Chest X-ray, PA view. Patient: 69 years old, sex M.
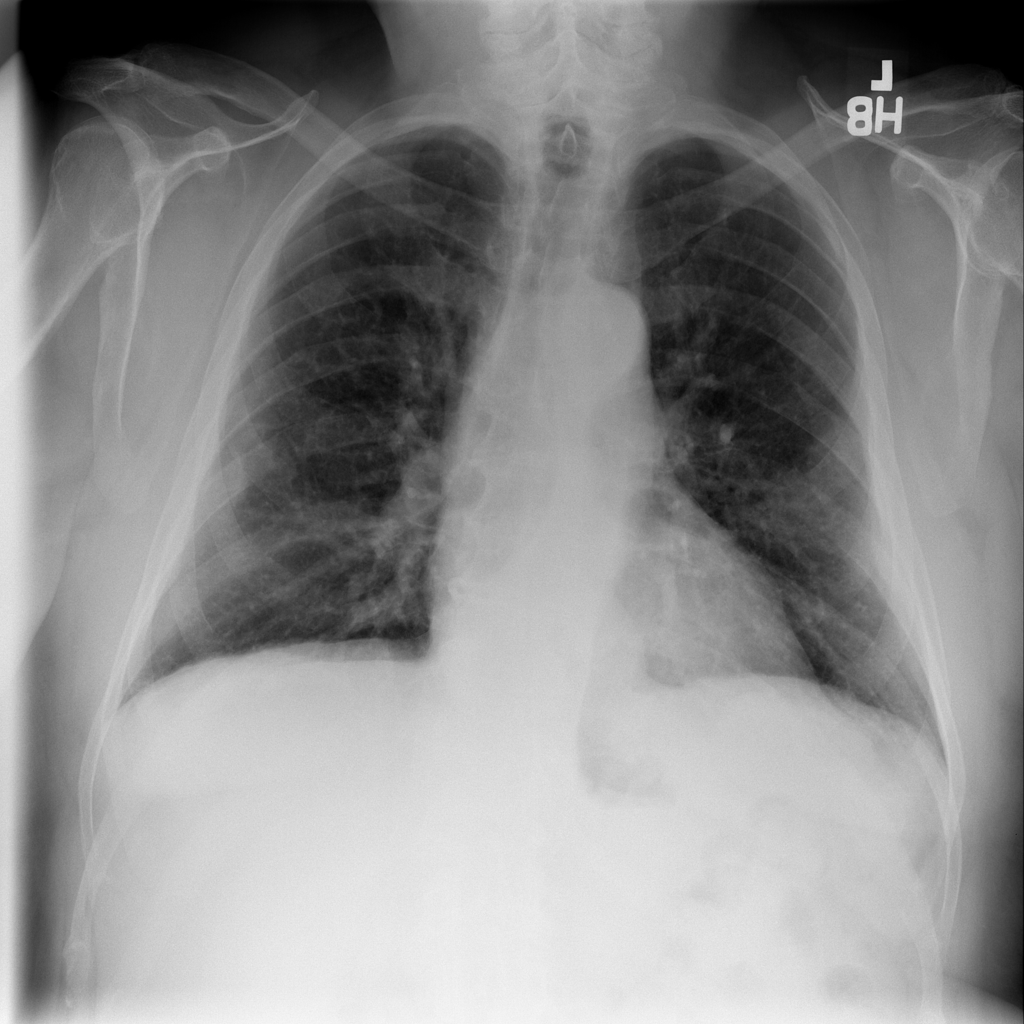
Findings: No Finding